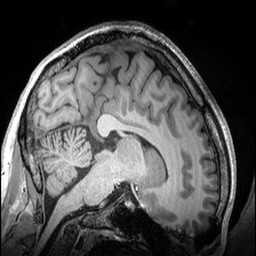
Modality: T1w
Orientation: sagittal
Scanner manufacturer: siemens
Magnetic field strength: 3 T
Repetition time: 2.53 s
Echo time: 0.00299 s